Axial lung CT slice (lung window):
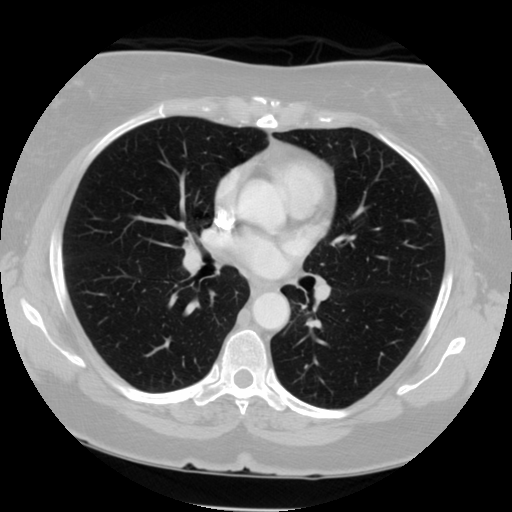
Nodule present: no